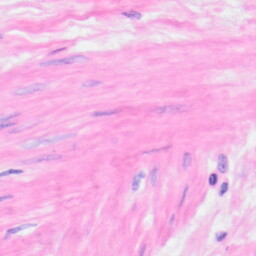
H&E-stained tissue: Kidney